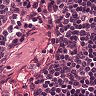
Metastatic tissue present: no